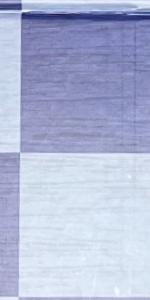
Label: Empty